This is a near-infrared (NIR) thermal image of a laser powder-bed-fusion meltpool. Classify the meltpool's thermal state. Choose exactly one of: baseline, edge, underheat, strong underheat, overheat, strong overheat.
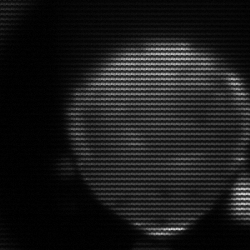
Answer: edge